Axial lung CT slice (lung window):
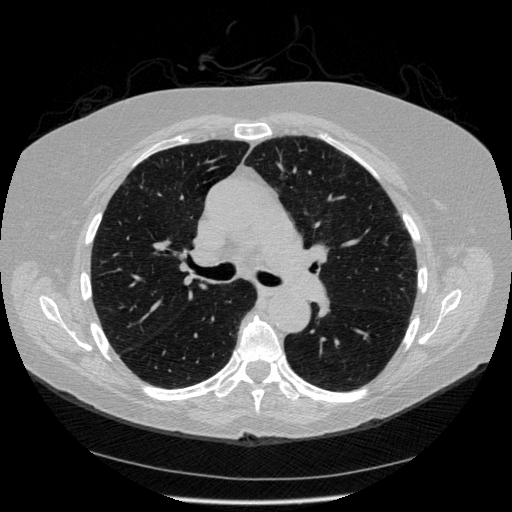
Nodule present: no